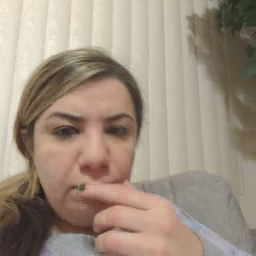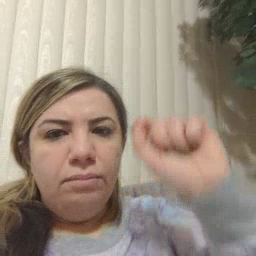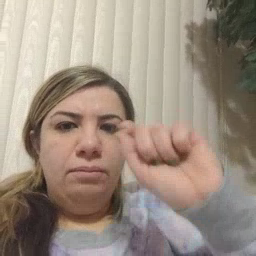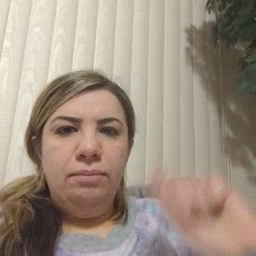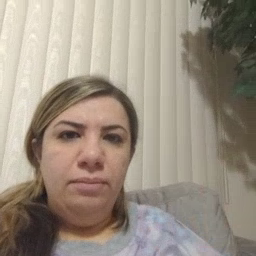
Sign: pen